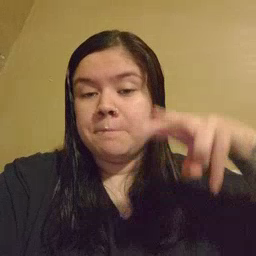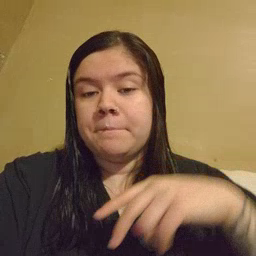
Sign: jump